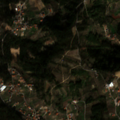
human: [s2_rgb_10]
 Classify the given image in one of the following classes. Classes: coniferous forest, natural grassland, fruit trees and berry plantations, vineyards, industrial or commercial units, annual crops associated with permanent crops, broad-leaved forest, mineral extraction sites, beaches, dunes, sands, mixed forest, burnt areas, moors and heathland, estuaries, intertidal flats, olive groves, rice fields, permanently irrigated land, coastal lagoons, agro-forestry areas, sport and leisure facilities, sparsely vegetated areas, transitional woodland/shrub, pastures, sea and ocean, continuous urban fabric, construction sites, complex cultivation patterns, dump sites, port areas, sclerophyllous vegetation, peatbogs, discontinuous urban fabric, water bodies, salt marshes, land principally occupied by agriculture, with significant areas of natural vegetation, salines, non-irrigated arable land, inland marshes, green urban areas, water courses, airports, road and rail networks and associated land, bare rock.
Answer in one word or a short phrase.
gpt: discontinuous urban fabric, olive groves, complex cultivation patterns, land principally occupied by agriculture, with significant areas of natural vegetation, mixed forest, transitional woodland/shrub